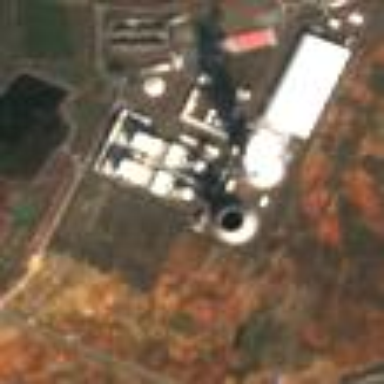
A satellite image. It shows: Industrial area with coal-powered plant.